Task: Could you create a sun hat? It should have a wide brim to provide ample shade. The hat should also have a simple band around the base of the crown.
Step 115:
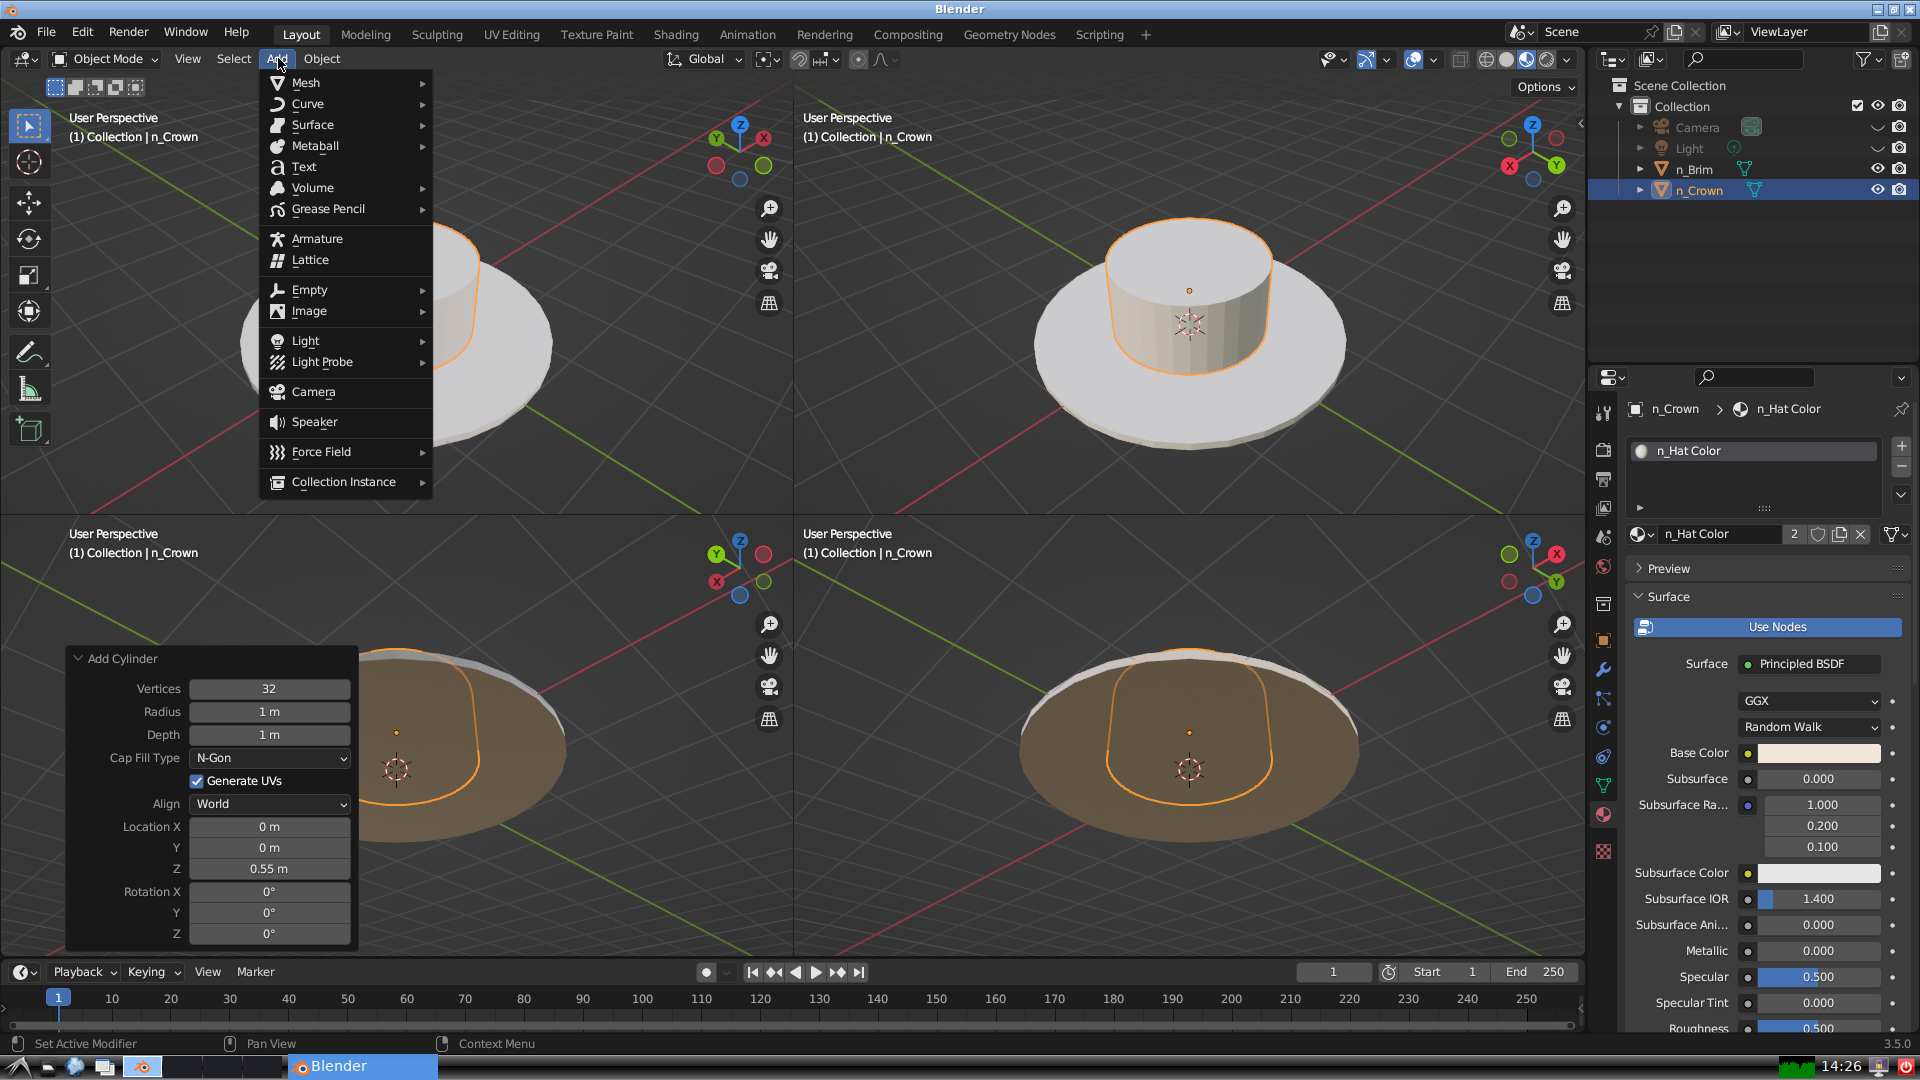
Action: {"mouse_move": [304, 84]}